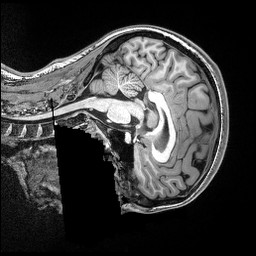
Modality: T1w
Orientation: sagittal
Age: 19
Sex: female
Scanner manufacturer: siemens
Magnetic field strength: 3 T
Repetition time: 2.5 s
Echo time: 0.00343 s